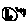
Label: smiley face